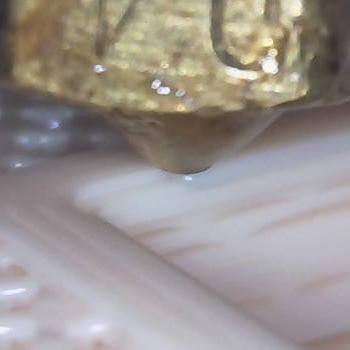
Flow rate: 133%